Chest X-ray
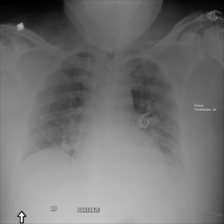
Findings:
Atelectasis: negative
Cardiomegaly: negative
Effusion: negative
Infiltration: negative
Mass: negative
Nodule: negative
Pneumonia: negative
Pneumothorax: negative
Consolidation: negative
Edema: negative
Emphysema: negative
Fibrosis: negative
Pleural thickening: negative
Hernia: negative